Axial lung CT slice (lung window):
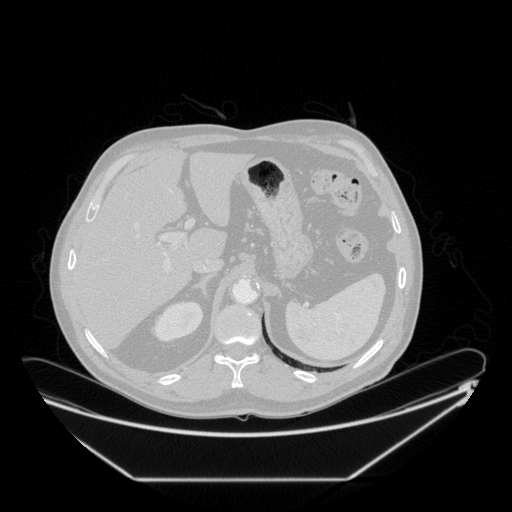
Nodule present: no